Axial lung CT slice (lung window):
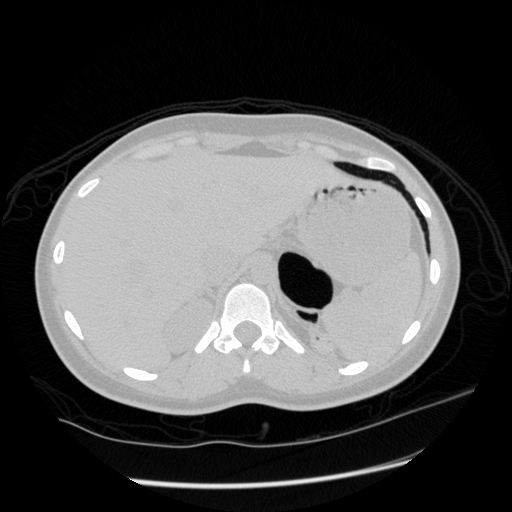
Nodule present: no